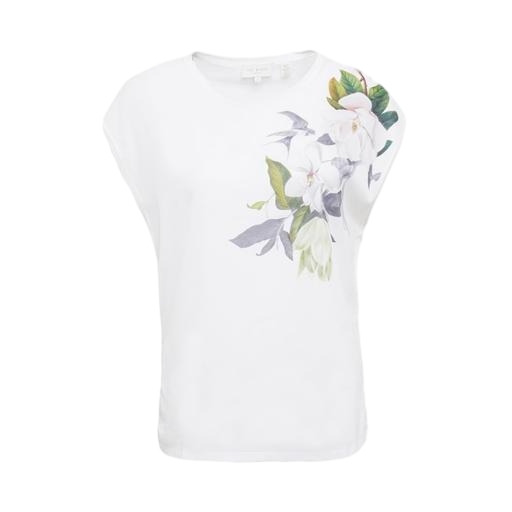
white floral graphic t-shirt, white floral graphic t-shirt only macy, white bird-print t-shirt, white background